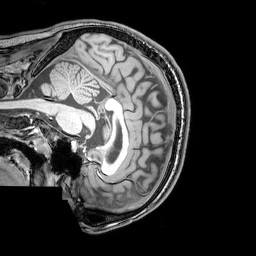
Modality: T1w
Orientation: sagittal
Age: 24
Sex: male
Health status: healthy
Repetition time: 0.081 s
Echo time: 0.037 s